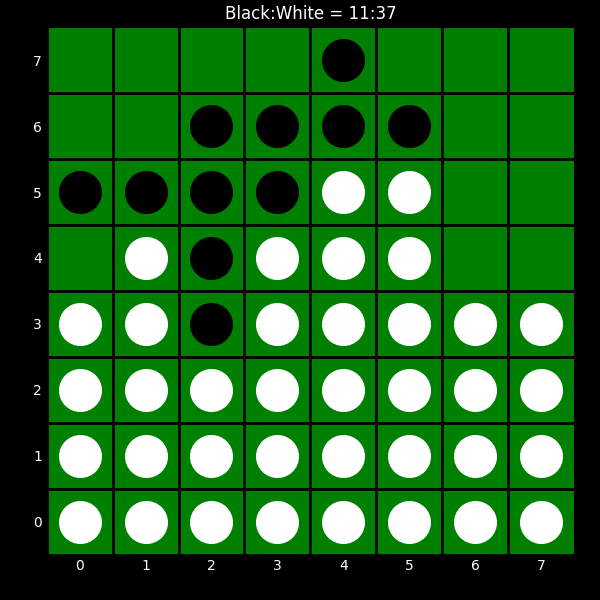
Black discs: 11
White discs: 37